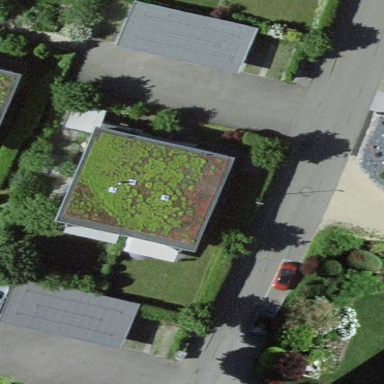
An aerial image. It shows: Residential building.